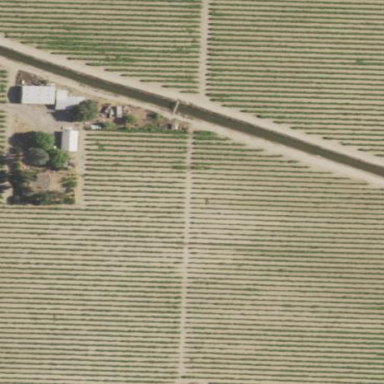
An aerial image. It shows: Vineyard.